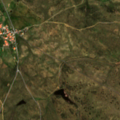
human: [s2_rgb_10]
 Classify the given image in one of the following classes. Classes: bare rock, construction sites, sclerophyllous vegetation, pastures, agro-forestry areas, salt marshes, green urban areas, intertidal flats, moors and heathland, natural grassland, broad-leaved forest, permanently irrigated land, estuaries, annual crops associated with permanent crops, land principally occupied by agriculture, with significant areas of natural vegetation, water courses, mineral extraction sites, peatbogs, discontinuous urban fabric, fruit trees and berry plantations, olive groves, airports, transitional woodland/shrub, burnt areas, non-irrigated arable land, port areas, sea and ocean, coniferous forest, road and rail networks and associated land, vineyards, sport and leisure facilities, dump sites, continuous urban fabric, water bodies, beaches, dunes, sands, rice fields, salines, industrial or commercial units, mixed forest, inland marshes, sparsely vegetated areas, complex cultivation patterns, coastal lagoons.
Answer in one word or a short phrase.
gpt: non-irrigated arable land, complex cultivation patterns, agro-forestry areas, transitional woodland/shrub